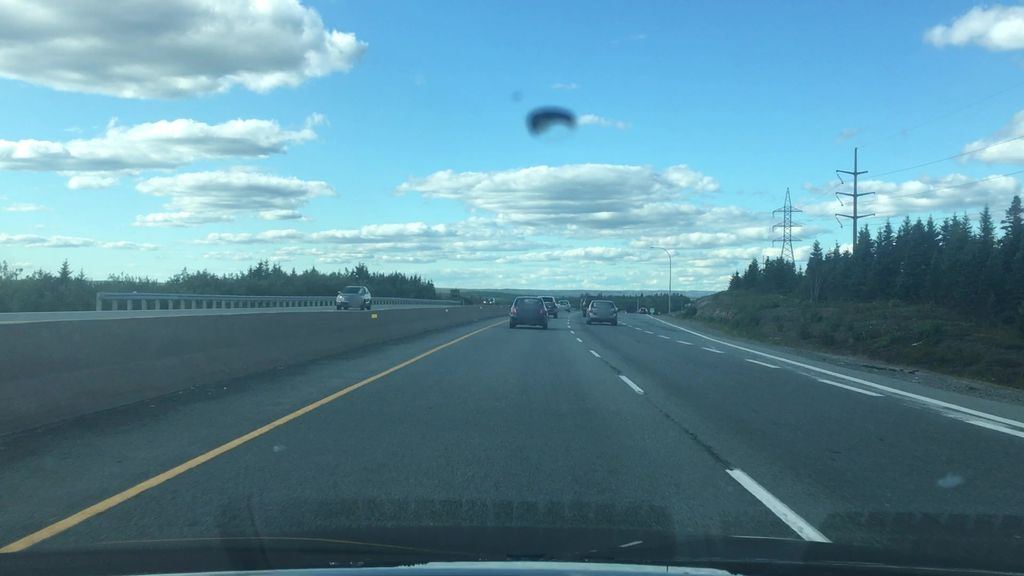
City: halifax